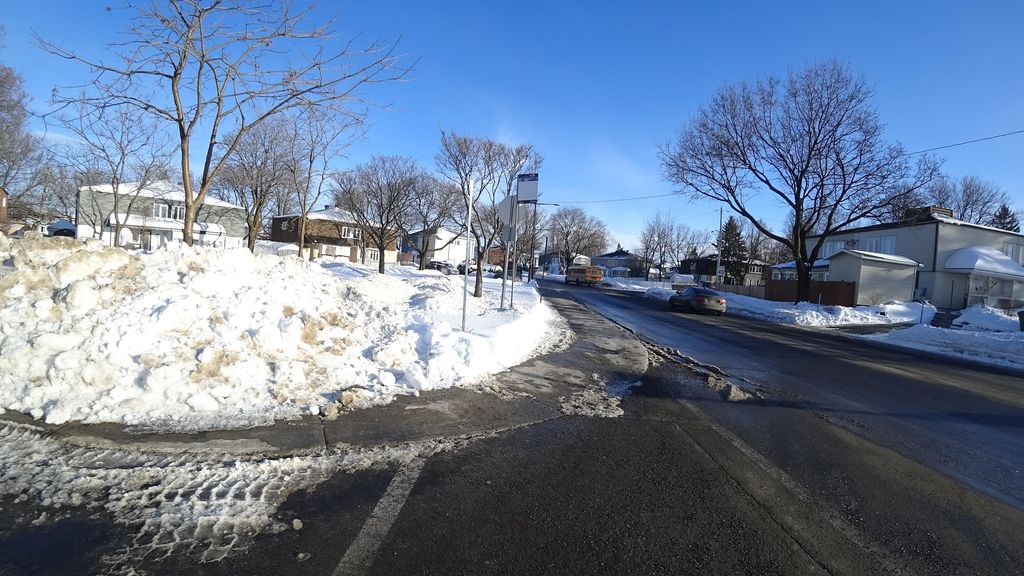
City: quebec_city